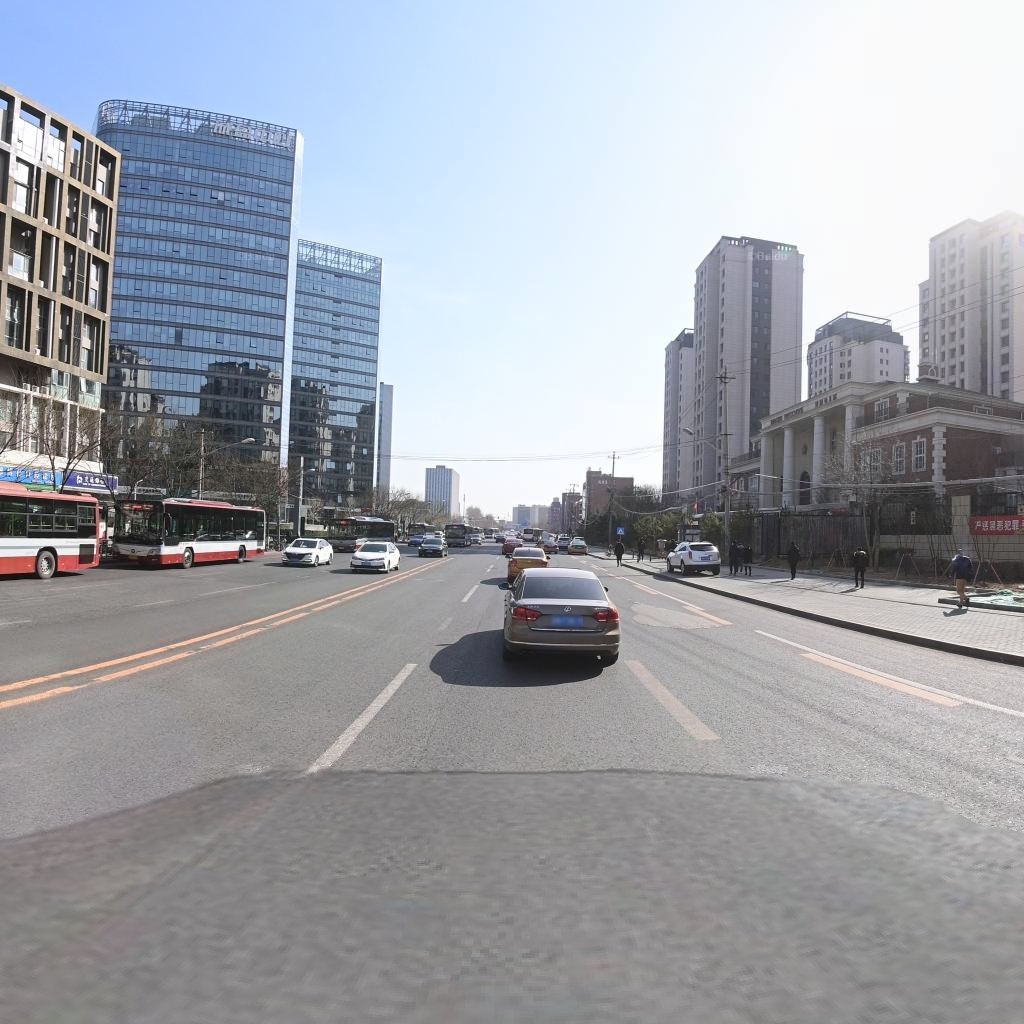
Region: Chaoyang
Road damage annotations: longitudinal crack